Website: bh-photo
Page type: billing-address
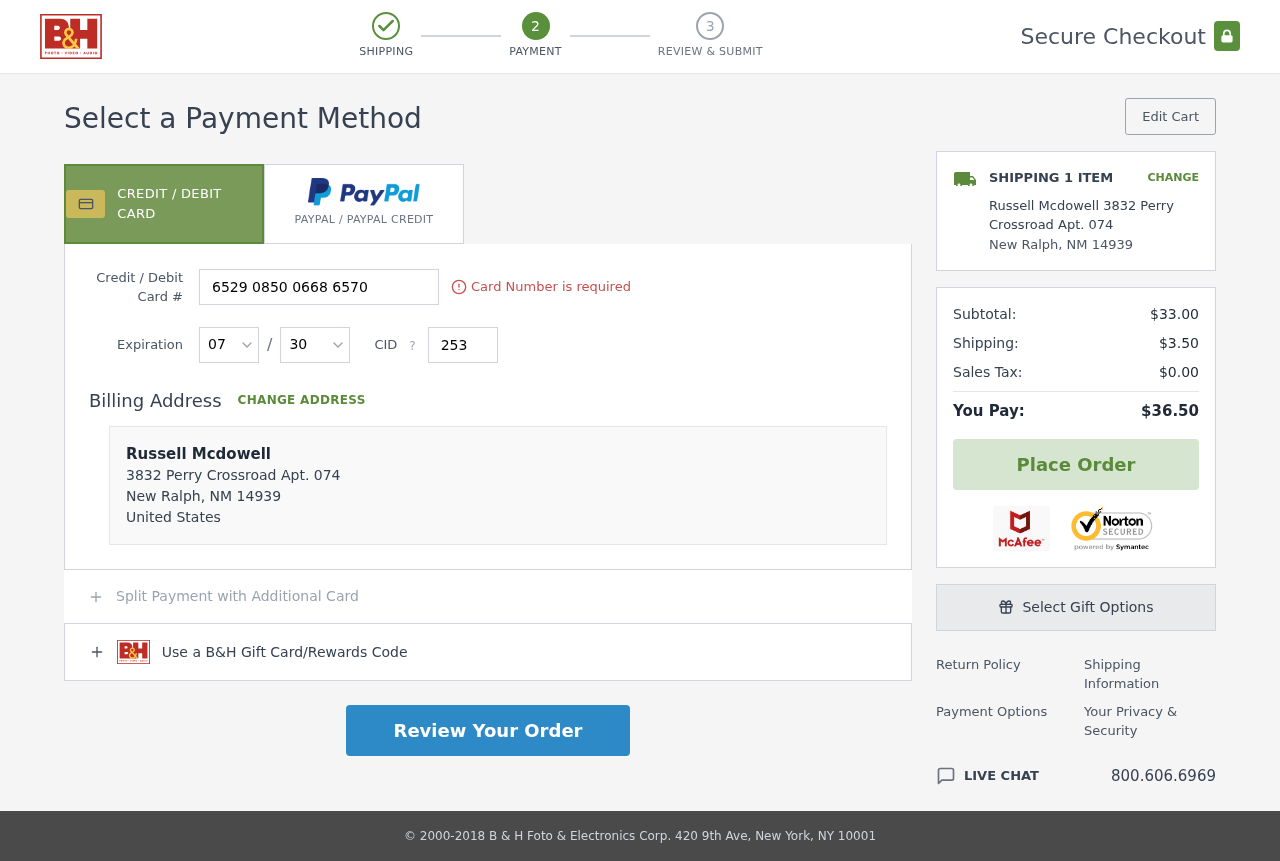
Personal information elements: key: PII_CARD_CVV
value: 253
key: PII_CARD_EXPIRY_MONTH
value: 07
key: PII_CARD_EXPIRY_YEAR
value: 30
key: PII_CARD_NUMBER
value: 6529 0850 0668 6570
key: PII_CITY
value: New Ralph
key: PII_COUNTRY
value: United States
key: PII_FULLNAME
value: Russell Mcdowell
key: PII_FULLNAME2
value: Russell Mcdowell
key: PII_POSTCODE
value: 14939
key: PII_STATE_ABBR
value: NM
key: PII_STREET
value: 3832 Perry Crossroad Apt. 074
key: PII_POSTCODE_FULL
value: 14939
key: PII_POSTCODE_NUMERIC
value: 14939
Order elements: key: ORDER_NUM_ITEMS
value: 1
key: ORDER_SUBTOTAL
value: $33.00
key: ORDER_SHIPPING_COST
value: $3.50
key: ORDER_TAX
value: $0.00
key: ORDER_TOTAL
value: $36.50